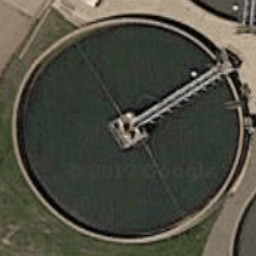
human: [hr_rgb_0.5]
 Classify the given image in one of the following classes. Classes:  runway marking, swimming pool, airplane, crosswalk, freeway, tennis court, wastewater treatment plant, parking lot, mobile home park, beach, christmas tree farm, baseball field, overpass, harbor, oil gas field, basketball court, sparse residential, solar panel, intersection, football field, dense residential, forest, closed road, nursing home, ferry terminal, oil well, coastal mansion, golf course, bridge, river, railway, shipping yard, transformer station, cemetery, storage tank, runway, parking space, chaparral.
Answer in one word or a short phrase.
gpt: wastewater treatment plant